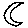
Label: moon